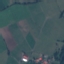
Land use / land cover class: Pasture